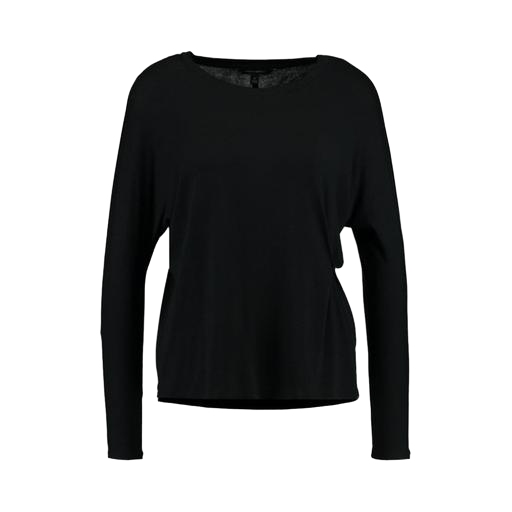
black long-sleeved jersey top, black batwing-sleeve top, black long-sleeved top, white background